Interaction volume radius: 5 \u00c5
Interaction volume height: 35 \u00c5
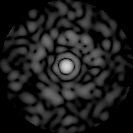
Disorder parameter: 0.8637